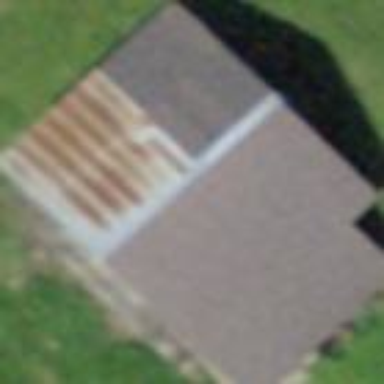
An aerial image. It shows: Barn.